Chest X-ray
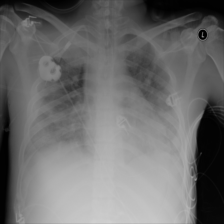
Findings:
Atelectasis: negative
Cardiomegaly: negative
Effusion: negative
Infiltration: positive
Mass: negative
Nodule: negative
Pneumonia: negative
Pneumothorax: negative
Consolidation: negative
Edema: negative
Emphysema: negative
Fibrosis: negative
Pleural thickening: negative
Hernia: negative